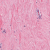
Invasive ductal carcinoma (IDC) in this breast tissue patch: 0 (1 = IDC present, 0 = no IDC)